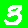
Digit: 3